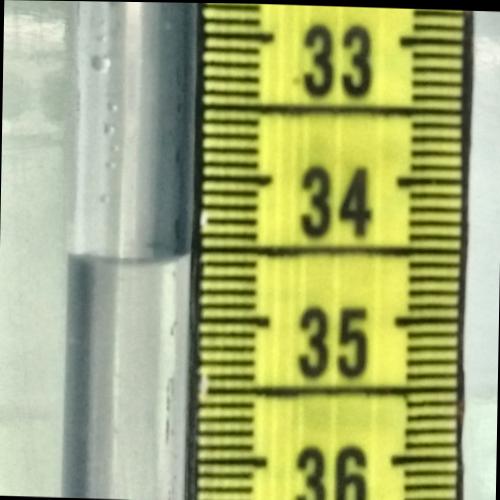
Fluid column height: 34.6 cm